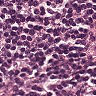
Metastatic tissue present: no